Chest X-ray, AP view. Patient: 58 years old, sex M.
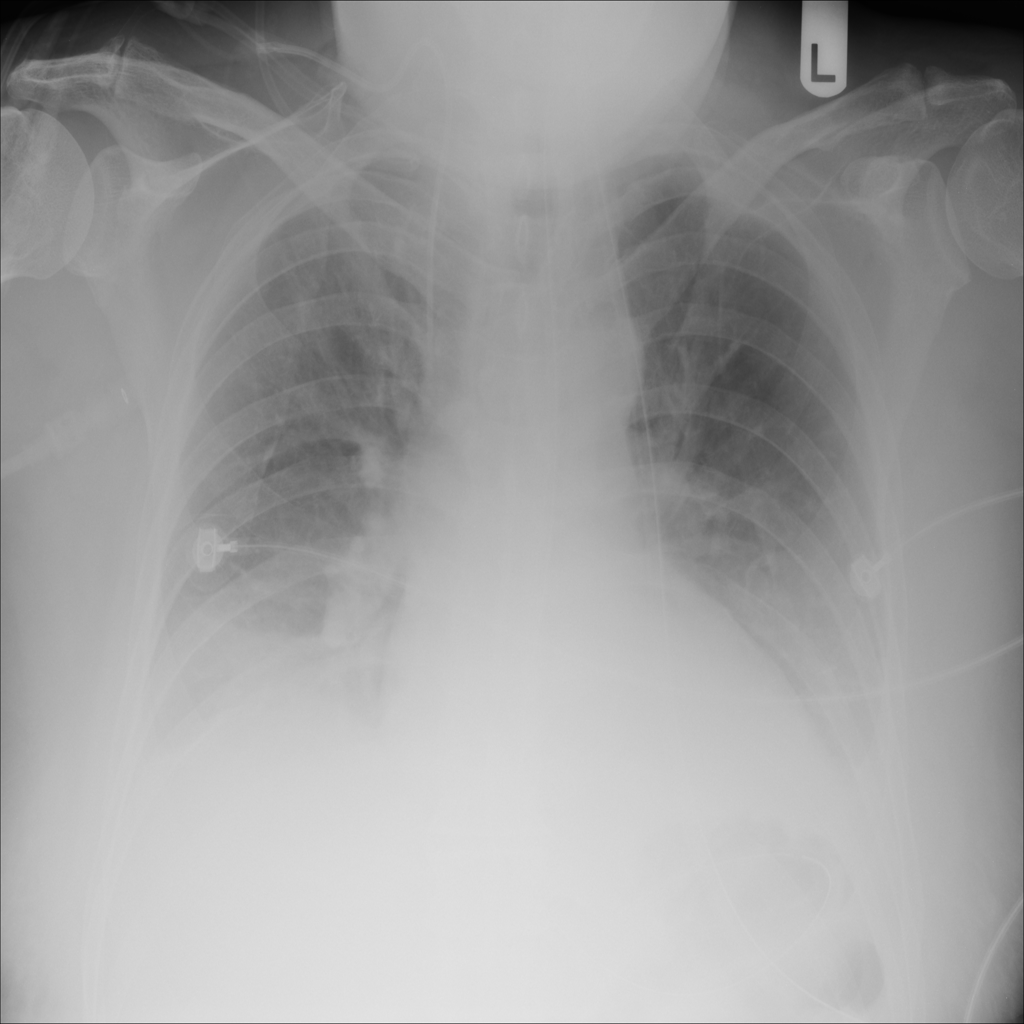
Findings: Atelectasis, Effusion